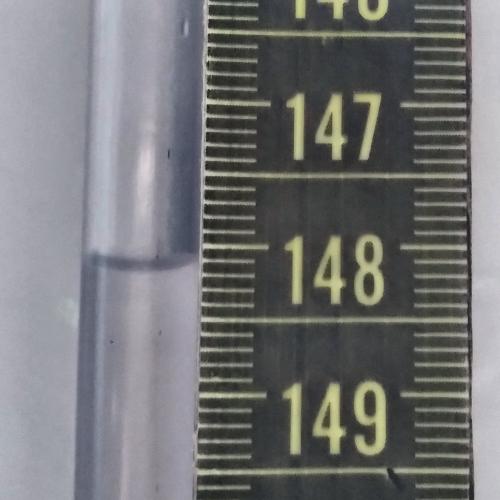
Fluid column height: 148.1 cm